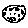
Label: moon